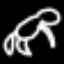
Label: frog